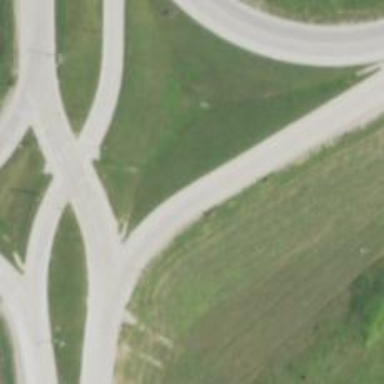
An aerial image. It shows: Motorway link at diverging diamond interchange (DDI) junction.